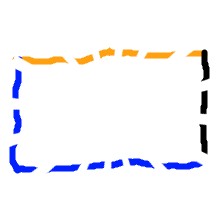
Shape: rectangle